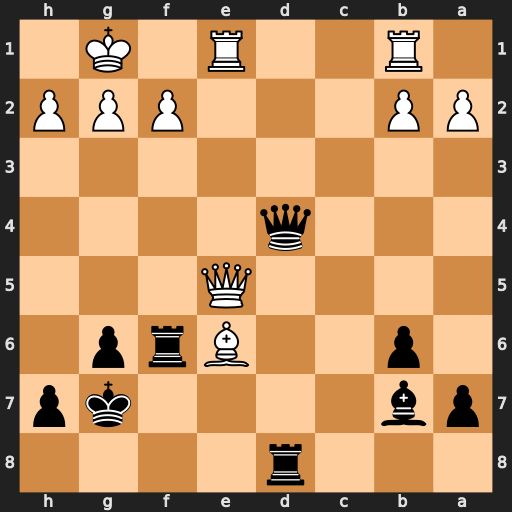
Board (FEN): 3r4/pb4kp/1p2Brp1/4Q3/3q4/8/PP3PPP/1R2R1K1
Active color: b
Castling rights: -
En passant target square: -
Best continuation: Qxf2+ Kh1 Qxg2#